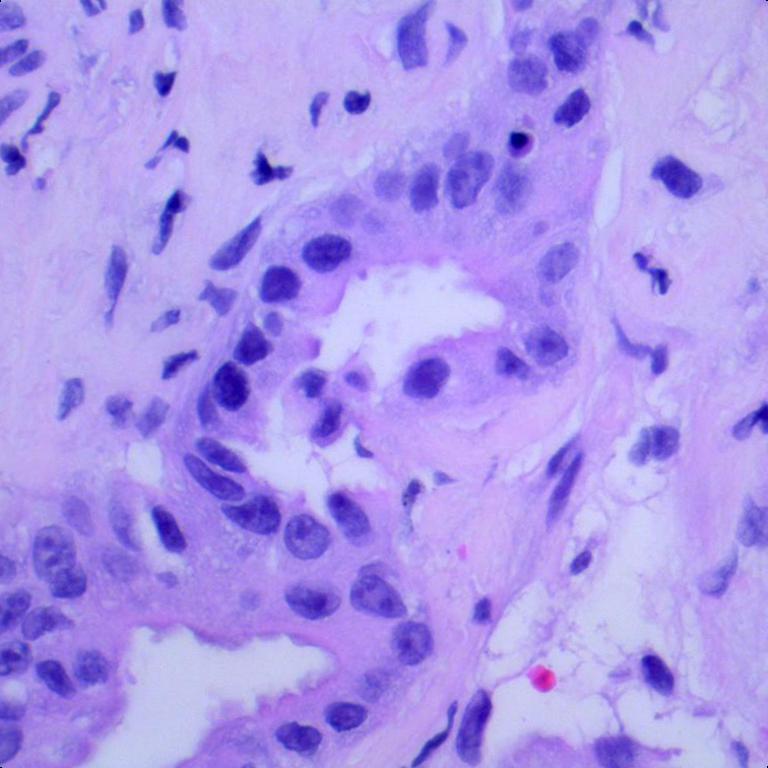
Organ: lung
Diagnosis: adenocarcinomas